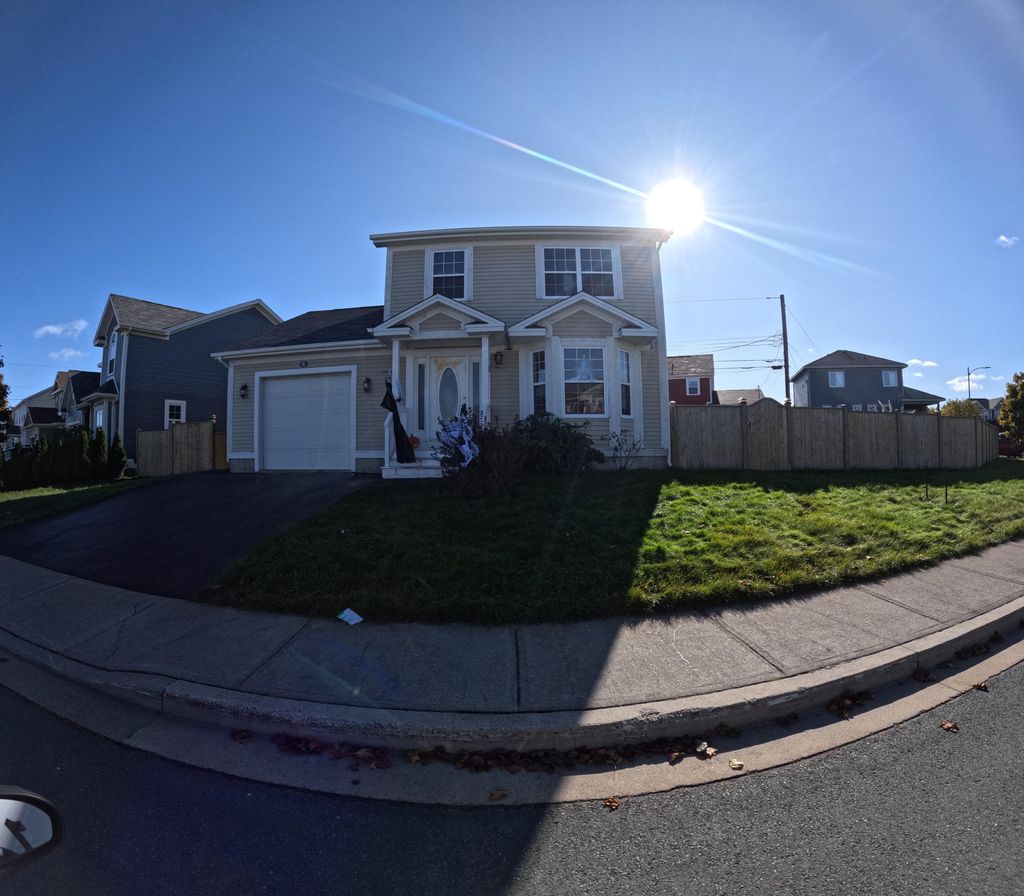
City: st_johns